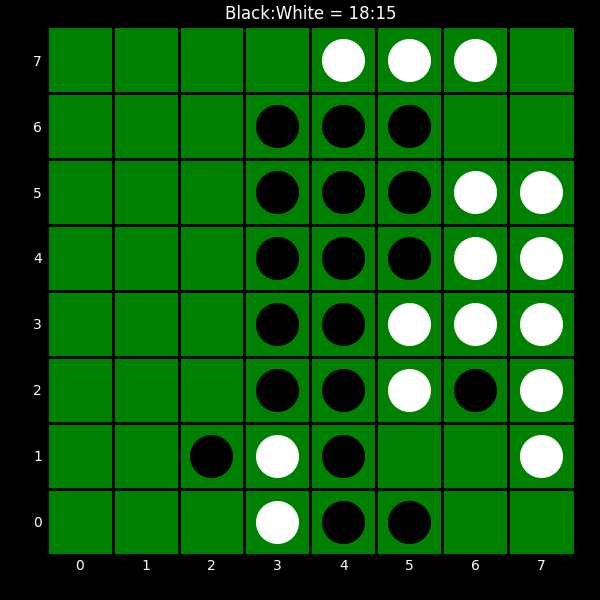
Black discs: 18
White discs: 15